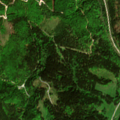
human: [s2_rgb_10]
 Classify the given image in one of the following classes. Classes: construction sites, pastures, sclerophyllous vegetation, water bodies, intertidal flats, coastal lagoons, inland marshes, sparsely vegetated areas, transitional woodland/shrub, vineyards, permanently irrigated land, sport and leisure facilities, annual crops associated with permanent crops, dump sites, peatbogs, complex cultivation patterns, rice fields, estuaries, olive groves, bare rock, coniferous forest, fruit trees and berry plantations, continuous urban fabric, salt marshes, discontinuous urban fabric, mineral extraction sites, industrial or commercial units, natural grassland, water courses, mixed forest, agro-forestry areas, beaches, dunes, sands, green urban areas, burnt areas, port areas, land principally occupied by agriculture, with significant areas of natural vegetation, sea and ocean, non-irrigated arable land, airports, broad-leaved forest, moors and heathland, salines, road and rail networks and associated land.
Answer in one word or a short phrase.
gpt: pastures, coniferous forest, mixed forest